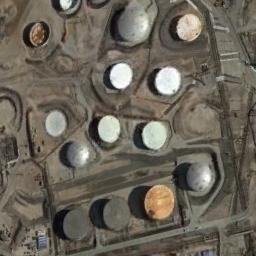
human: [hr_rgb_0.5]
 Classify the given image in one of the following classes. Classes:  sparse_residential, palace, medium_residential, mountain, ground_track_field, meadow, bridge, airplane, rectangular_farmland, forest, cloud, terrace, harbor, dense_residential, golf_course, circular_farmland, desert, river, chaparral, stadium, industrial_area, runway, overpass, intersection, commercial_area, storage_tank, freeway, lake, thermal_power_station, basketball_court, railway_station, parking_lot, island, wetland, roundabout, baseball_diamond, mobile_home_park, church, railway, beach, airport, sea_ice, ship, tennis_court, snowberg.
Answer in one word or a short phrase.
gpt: storage_tank